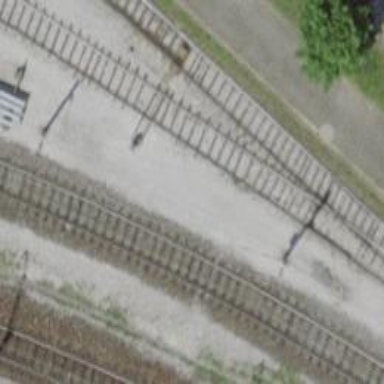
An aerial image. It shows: Rail yard with electrified contact lines for railway operations.